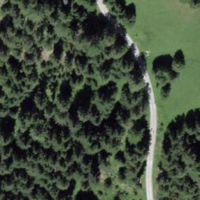
EUNIS habitat code: 43
Species observed at this site:
Corvus corax